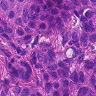
Metastatic tissue present: yes